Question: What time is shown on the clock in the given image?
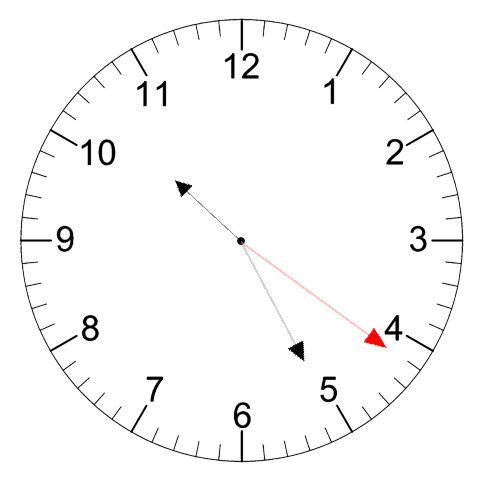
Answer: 10:25:21